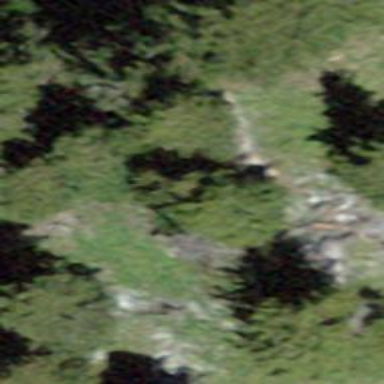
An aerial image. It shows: Mixed leaf-type forest area.